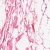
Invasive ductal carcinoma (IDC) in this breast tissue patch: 0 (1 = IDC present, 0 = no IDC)